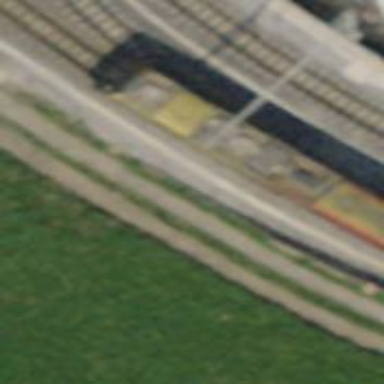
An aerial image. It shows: Narrow-gauge railway with 1 track. The tracks are electrified with contact line.